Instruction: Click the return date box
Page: home
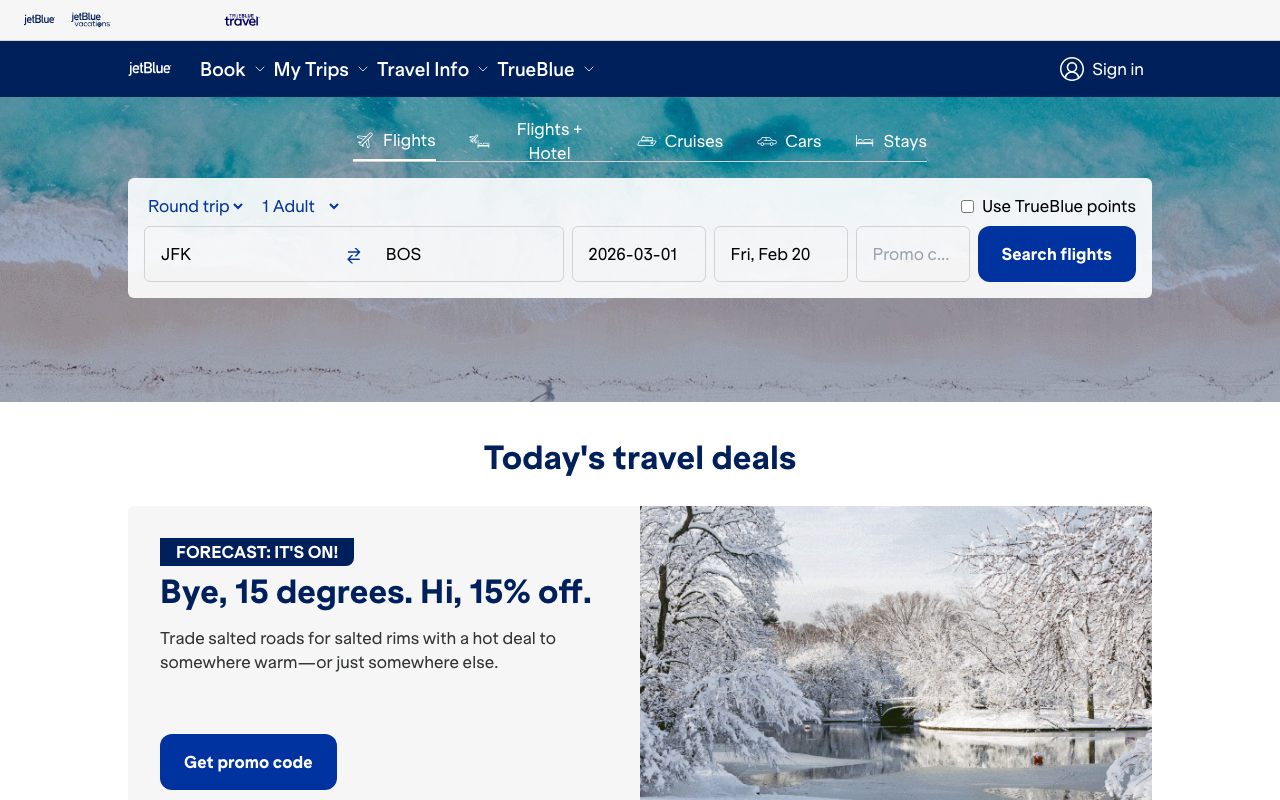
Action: click